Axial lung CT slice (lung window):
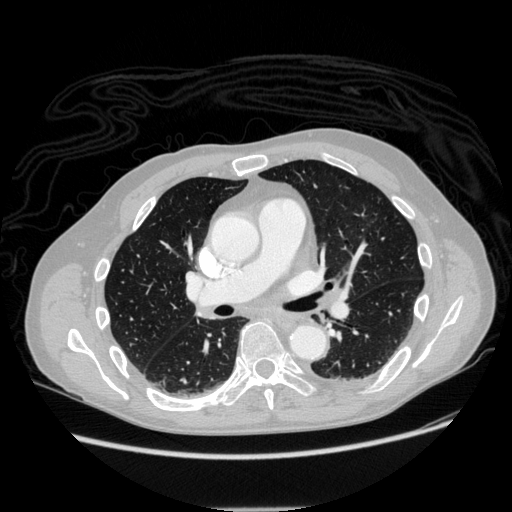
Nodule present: no